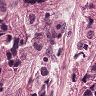
Metastatic tissue present: yes